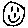
Label: smiley face